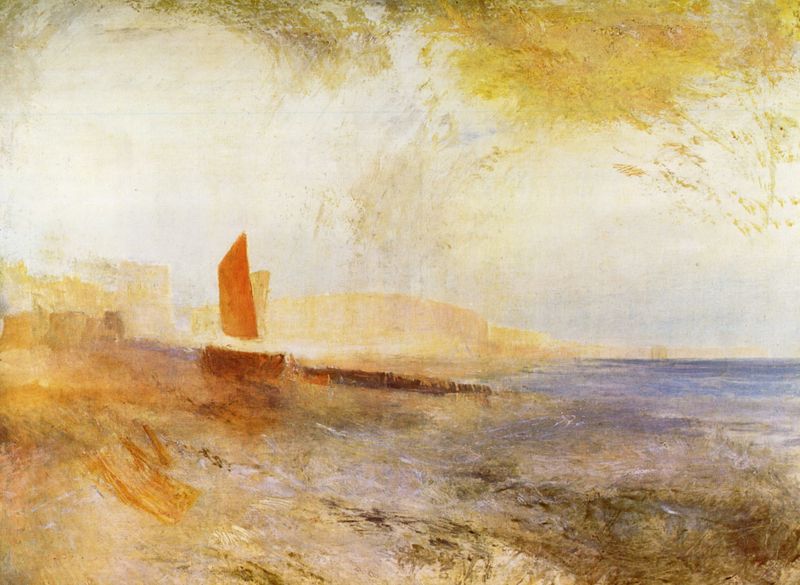
Titel: Hastings
Künstler: William Turner
Standort: London
Institution: Tate Gallery
Schlagwörter: berg, blau, felsen, gemälde, himmel, meer, wasser, weiß, wolken, fluss, gelb, impressionismus, landschaft, ocker, sand, see, stadt, ufer, abend, braun, grau, hell, hintergrund, holz, licht, orange, schwarz, gras, haus, rot, wolke, expressionismus, steine, öl, ferne, horizont, häuser, morgen, natur, sonnenaufgang, weite, einsam, gewässer, pastos, sonne, land, gold, england, boot, küste, schiff, schiffe, segel, segelboot, strand, welle, wellen, mast, segelschiff, berge, düne, klippen, dunst, nebel, sonnenuntergang, hafen, kai, stille, friedrich, pier, seestück, steg, turner, impressionistisch, monet, stimmung, bucht, buhnen, ozean, helligkeit, himmeö, sfumato, anker, london, graß, anlegestelle, goldener schnitt, distanz, meereslandschaft, weitblick, bot, william, wischen, meeer, gewischt, expressionimus, william turner, themse, angeler, sad, cesanne, dans, luminös, unklarheit, weiblick, segel orange, sommerliche stimmung